Interaction volume radius: 5 \u00c5
Interaction volume height: 20 \u00c5
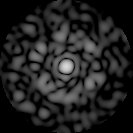
Disorder parameter: 0.7469